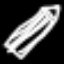
Label: pencil